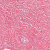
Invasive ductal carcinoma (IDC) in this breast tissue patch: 0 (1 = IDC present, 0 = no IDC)